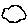
Label: cloud